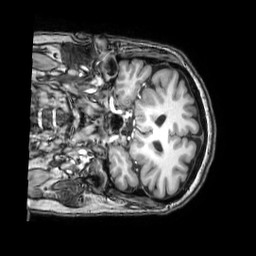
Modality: T1w
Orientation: coronal
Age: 53
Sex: female
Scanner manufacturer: philips
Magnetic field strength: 3 T
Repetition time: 0.008113 s
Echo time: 0.003709 s